Question: I want to know what does implication operation reflect for?

'''
using System;
class Implication
{
static void Main()
{
bool p = false, q = false;
int i, j;
for (i = 0; i < 2; i++)
{
for (j = 0; j < 2; j++)
{
if (i == 0) p = true;
if (i == 1) p = false;
if (j == 0) q = true;
if (j == 1) q = false;
Console.WriteLine("p is " + p + ", q is " + q);
if (!p | q) Console.WriteLine(p + " implies " + q +
" is " + true);
Console.WriteLine();
}
}
}
}
'''
I mean why we use Implicatin Operation?
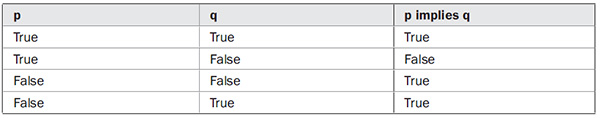
Answer: "p implies q" means "if p is true, then q must also be true":
'''
p q p implies q
false false true
false true true
true false false
true true true
'''
You can check that '!p | q' has the same truth table.